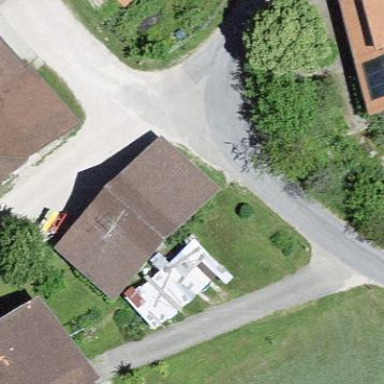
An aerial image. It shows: Barn.